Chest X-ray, AP view. Patient: 18 years old, sex F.
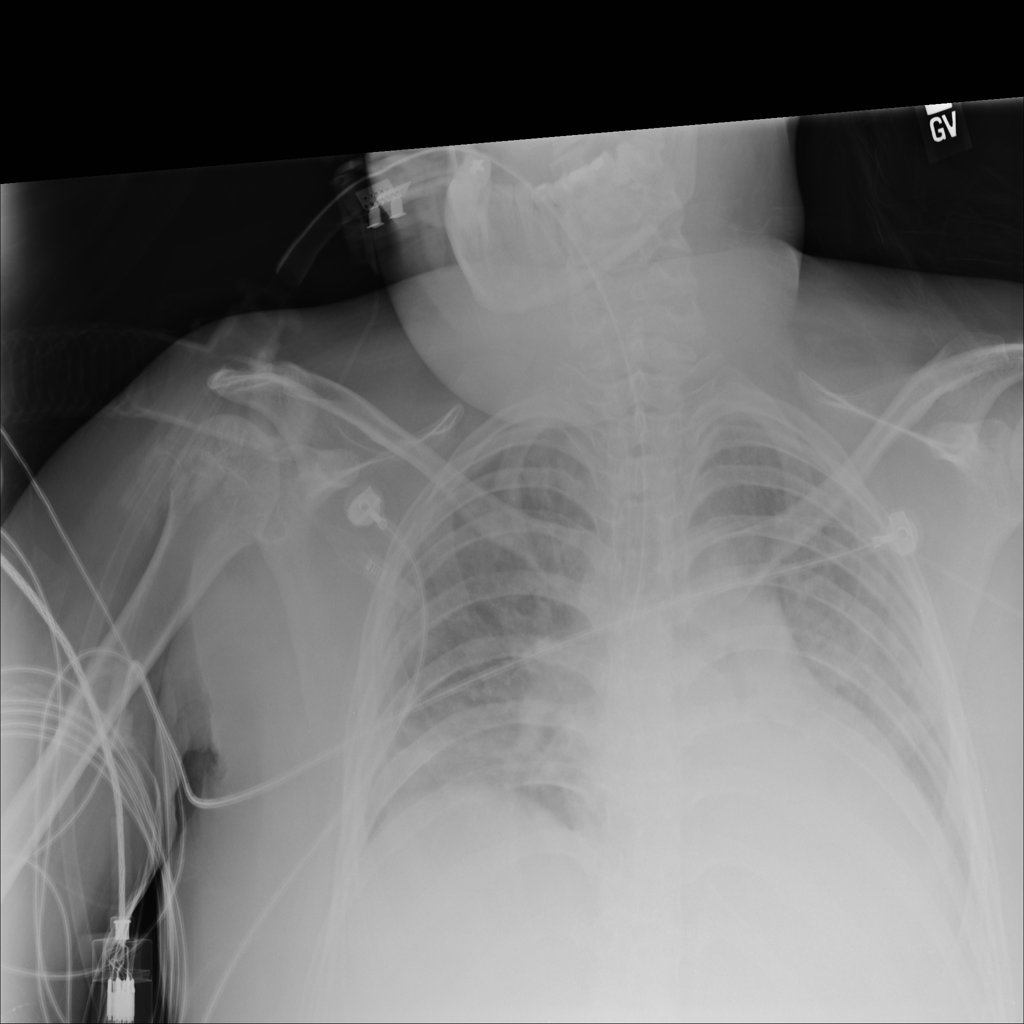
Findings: No Finding